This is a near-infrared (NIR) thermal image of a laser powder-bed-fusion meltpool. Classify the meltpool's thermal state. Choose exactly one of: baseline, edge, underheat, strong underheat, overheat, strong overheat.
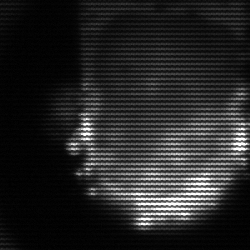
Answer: baseline